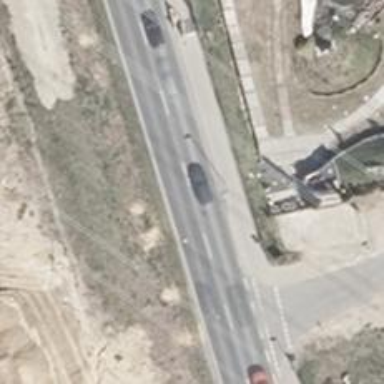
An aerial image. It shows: Road with traffic signals.